Question: I want to download only the papayawhip square box without the transparent image behind it.

I am using React Konva. I have the following code:
'''
import * as React from "react"
import { Stage, Layer, Rect } from "react-konva"
import type { Stage as StageType } from "konva/types/Stage"
import { observer } from "mobx-react"
import "./styles.css"
import { useStore } from "./context"
const downloadURI = (uri: string | undefined, name: string | undefined) => {
const link = document.createElement("a")
link.download = name as string
link.href = uri as string
document.body.appendChild(link)
link.click()
document.body.removeChild(link)
}
function App() {
const [fillColor, setFillColor] = React.useState("")
const [downloadClicked, setDownloadClicked] = React.useState(false)
const stageRef = React.useRef<StageType>(null)
const transparentBackground = new window.Image()
transparentBackground.src =
"data:image/png;base64,iVBORw0KGgoAAAANSUhEUgAAABQAAAAUCAMAAAC6V+0/AAAABlBMVEUAAADY2NjnFMi2AAAAAXRSTlMAQObYZgAAABVJREFUGNNjYIQDBgQY0oLDxBsIQQCltADJNa/7sQAAAABJRU5ErkJggg=="
const store = useStore()
const { win, canvas, browser, pad } = store
return (
<div className="flex">
<div id="sidebar">
<h1 className="text">
Center <span>papayawhip</span> Canvas
</h1>
<input
type="text"
placeholder="Enter Fill Color"
value={fillColor}
onChange={(e) => setFillColor(e.target.value)}
/>
<button
className="inline-flex items-center px-4 py-2 text-sm font-medium text-white bg-indigo-600 border border-transparent rounded-md shadow-sm hover:bg-indigo-700 focus:outline-none focus:ring-2 focus:ring-offset-2 focus:ring-indigo-500"
onClick={() => {
setDownloadClicked(true)
const options = { mimeType: 'image/png', quality: 1, pixelRatio: 1 }
const img = stageRef.current?.getStage().toDataURL(options)
downloadURI(img, "download.png")
setDownloadClicked(false)
}}
>
Download Image
</button>
</div>
<Stage
ref={stageRef}
width={canvas.width}
height={canvas.height}
id="konva"
>
<Layer>
{fillColor === "" && downloadClicked && (
<Rect
width={browser.width + 200}
height={browser.height + 200}
x={pad / 2}
y={(win.height - browser.height) / 2}
fillPatternImage={transparentBackground}
fill={fillColor}
/>
)}
<Rect
width={browser.width}
height={browser.height}
x={pad / 2}
y={(win.height - browser.height) / 2}
fill="papayawhip"
/>
</Layer>
</Stage>
</div>
)
}
export default observer(App)
'''
Codesandbox - <URL>
How do I download only the papayawhip rectangle part?
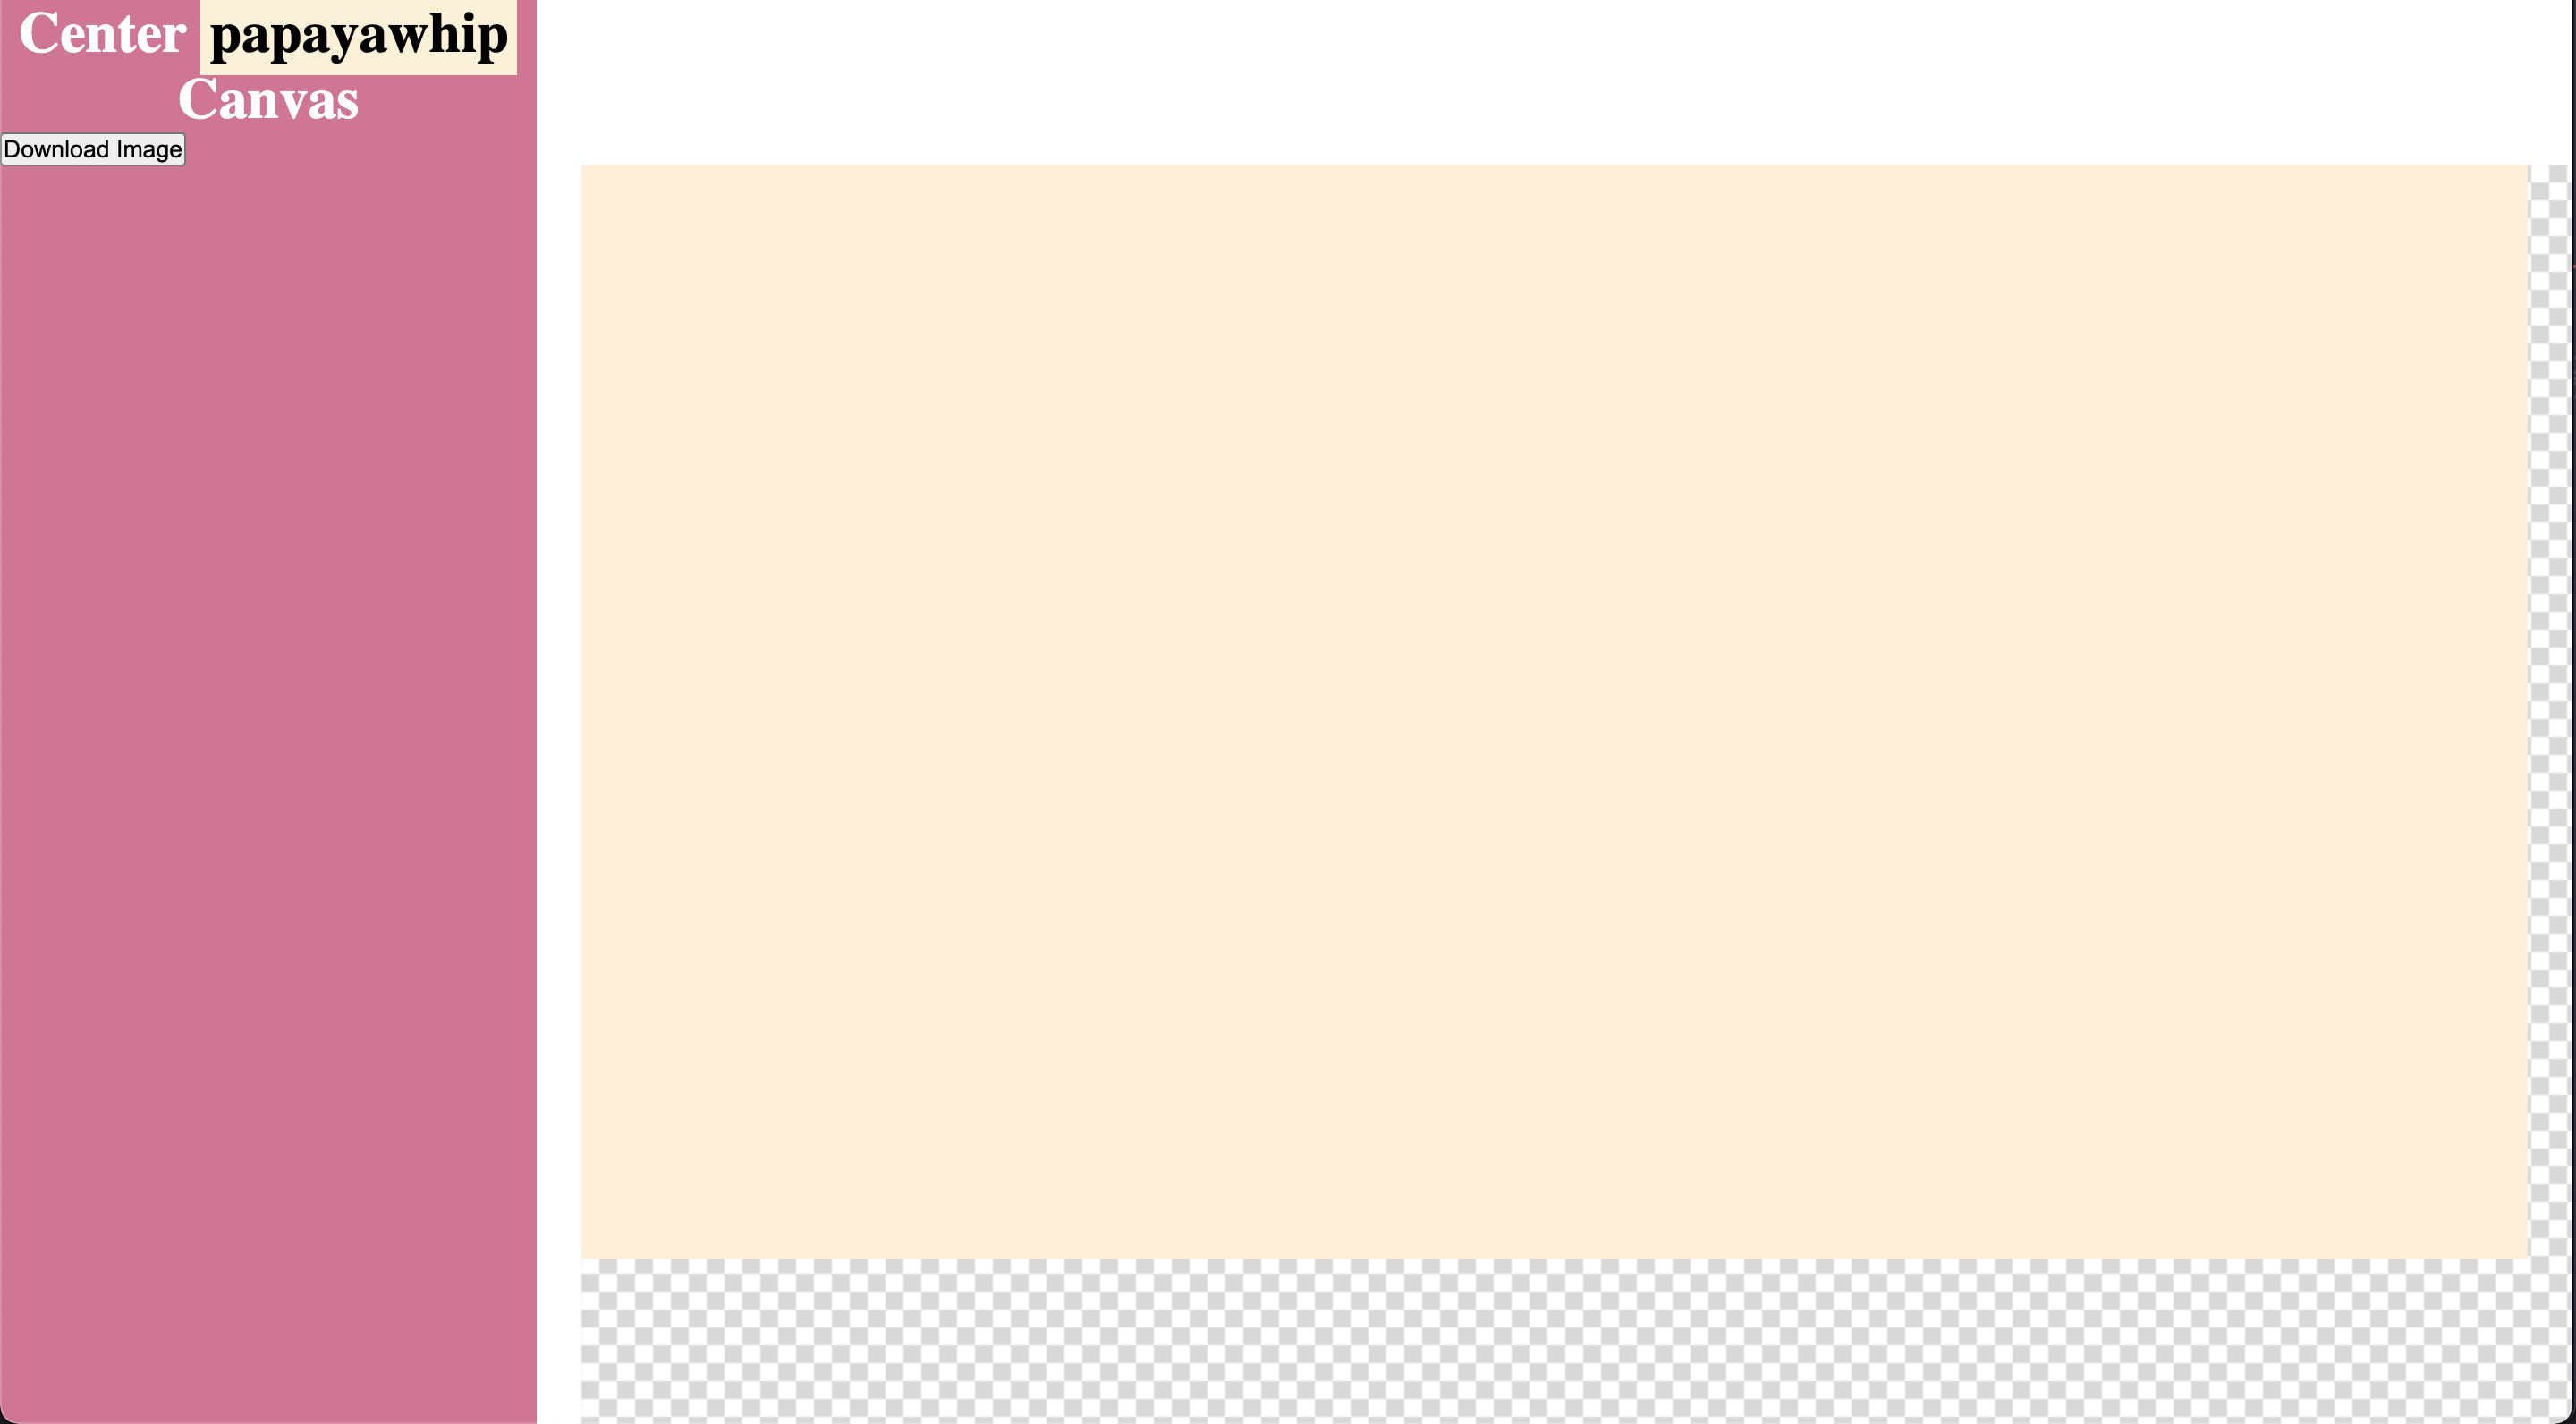
Answer: I solved it with the help of Anton. Vanquished Wombat's approach was the same as well.
'''
const backgroundSelector = React.useRef(null)
/* gave a 'name' to 'transparentBackground' rectangle */
<Rect
name="transparentBackground"
/>
/* then searched for it & hid it */
stageRef.current?.findOne(".transparentBackground").hide()
/* download the image */
downloadURI(img, "download.png")
/* show it again */
stageRef.current?.findOne(".transparentBackground").show()
'''
Updated Codesandbox - <URL>